A spectrogram of one vibration snapshot from a rotating bearing is shown (time on one axis, frequency on the other). Based on the visible evidence, which condition applies: normal, inner_race, outer_race, ball?
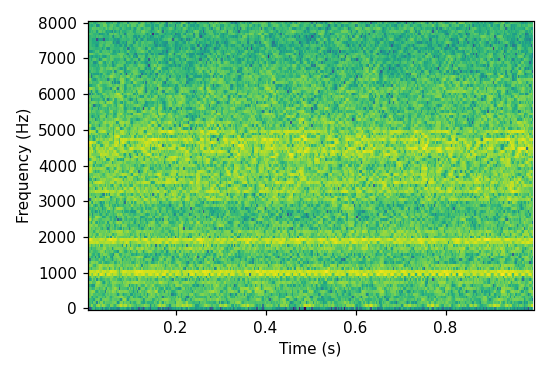
Answer: outer_race